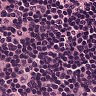
Metastatic tissue present: no